Interaction volume radius: 5 \u00c5
Interaction volume height: 45 \u00c5
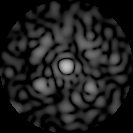
Disorder parameter: 0.6384